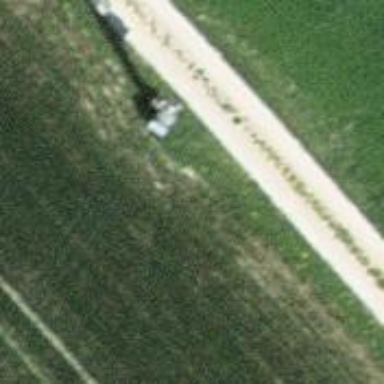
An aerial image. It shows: Distribution transformer attached to power pole.